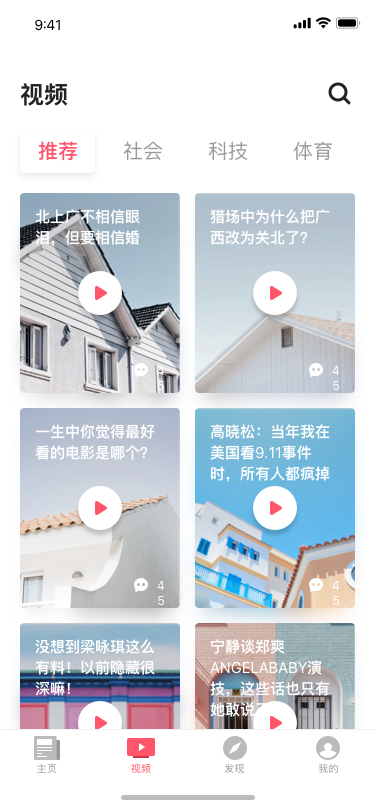
Text in this UI design:
视频
推荐
社会
科技
体育
北上广不相信眼泪，但要相信婚姻，相信自己
45
猎场中为什么把广西改为关北了？
45
一生中你觉得最好看的电影是哪个？
45
高晓松：当年我在美国看9.11事件时，所有人都疯掉了，太震惊了
45
没想到梁咏琪这么有料！以前隐藏很深嘛！
45
宁静谈郑爽Angelababy演技，这些话也只有她敢说了！
45